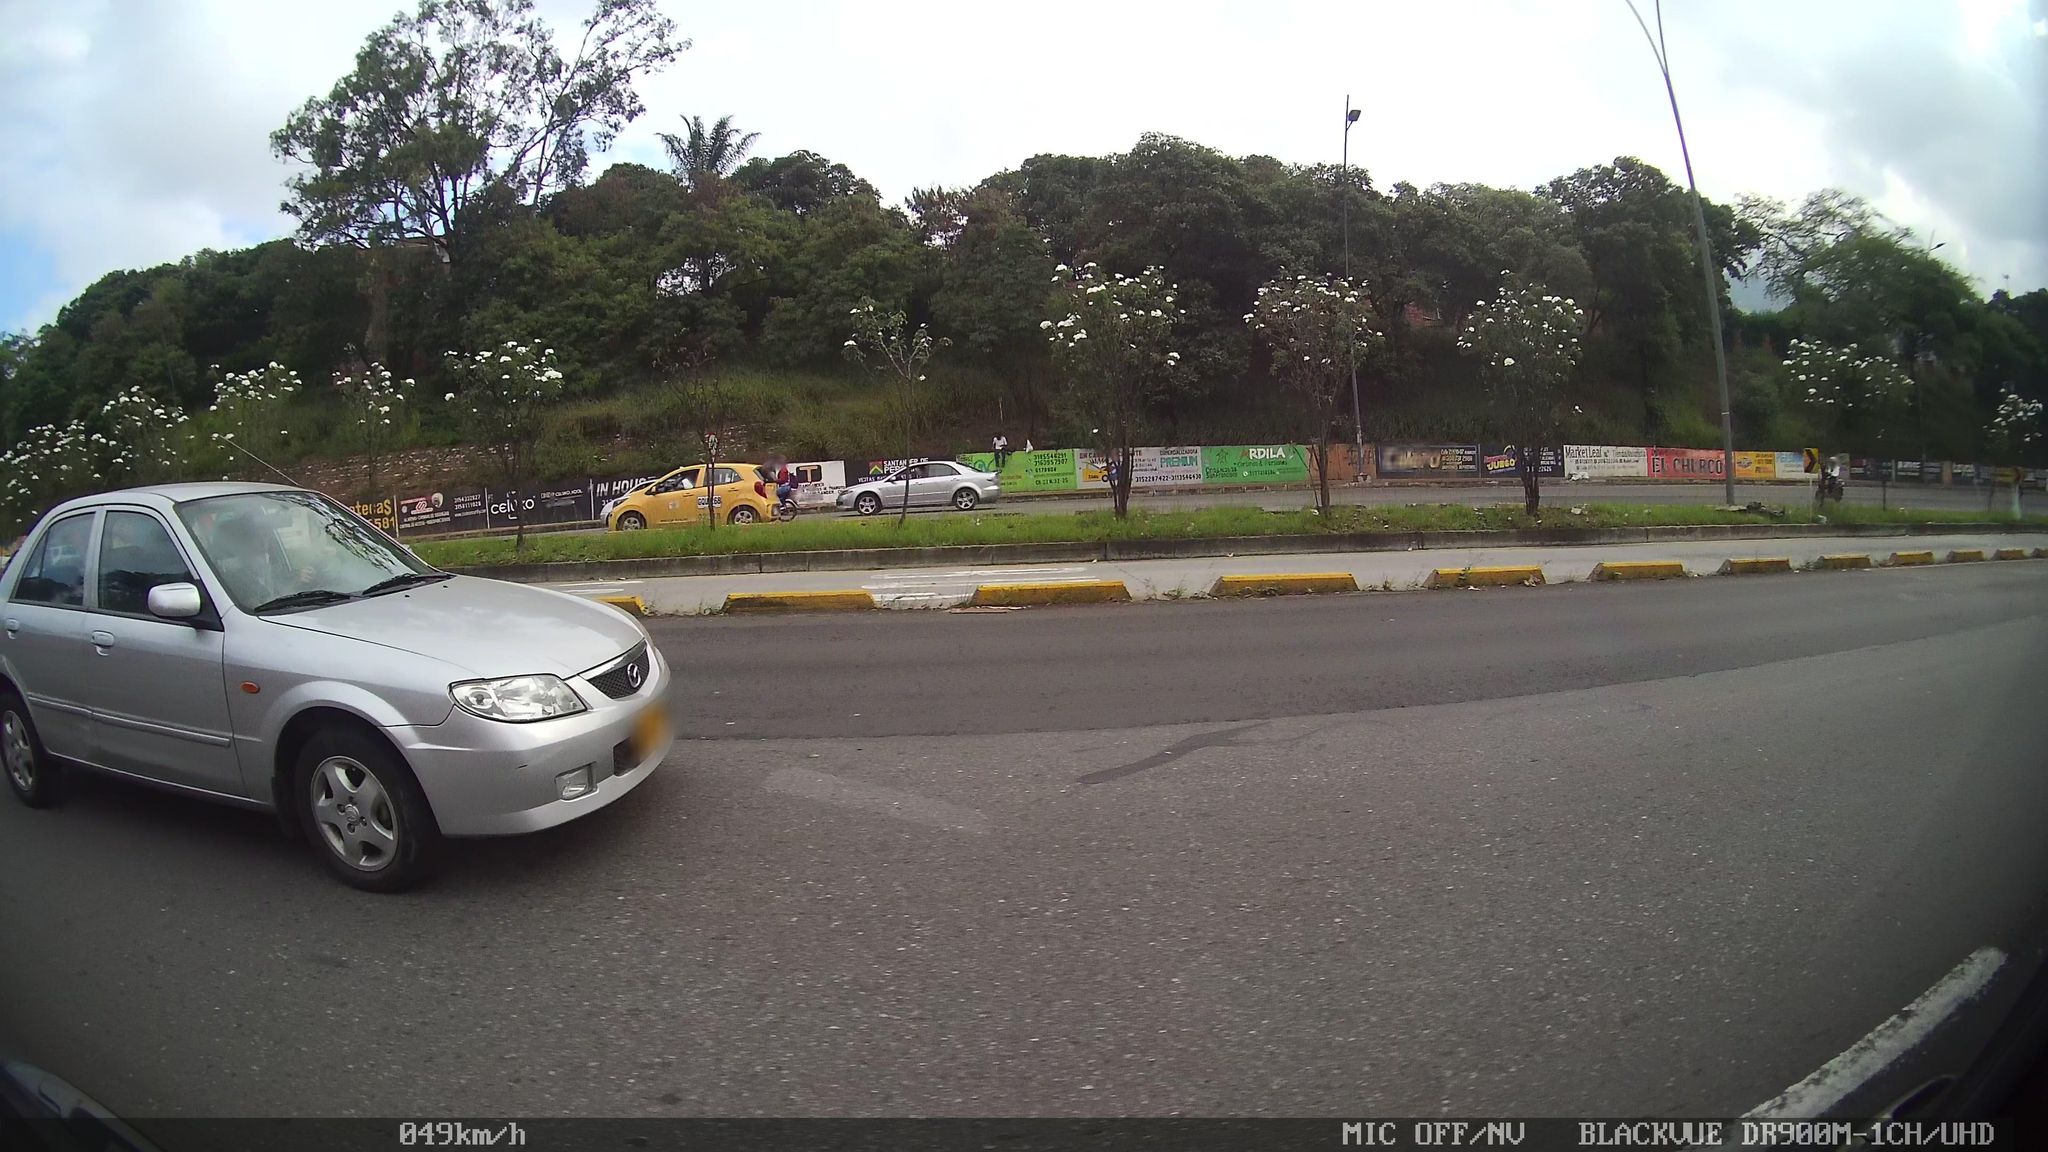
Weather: cloudy
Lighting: day
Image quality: good
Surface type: driving surface
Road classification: service
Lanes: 1
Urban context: urban centre
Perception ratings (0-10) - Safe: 1.01, Lively: 4.98, Beautiful: 4.25, Boring: 6.39, Depressing: 2.3, Wealthy: 0.5